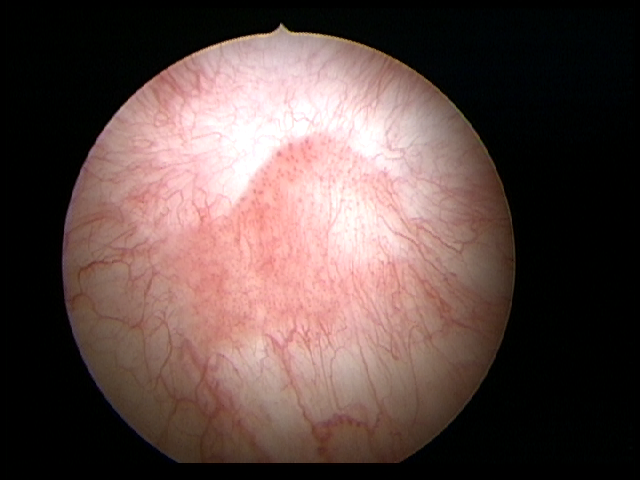
Modality: WLC
Class: Malignant
Subclass: LowGradePapillary
Lesion: L1
Stage: Ta
Morphology: Non-papillary
Bladder cancer association: Yes